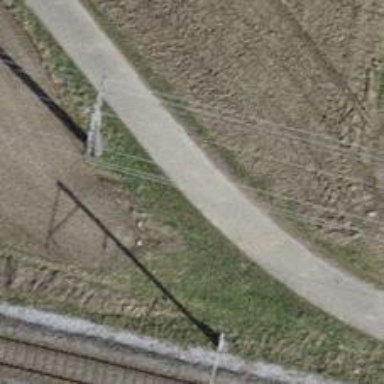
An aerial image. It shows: Asphalt track with grade1 quality. It is designed for agricultural vehicles.